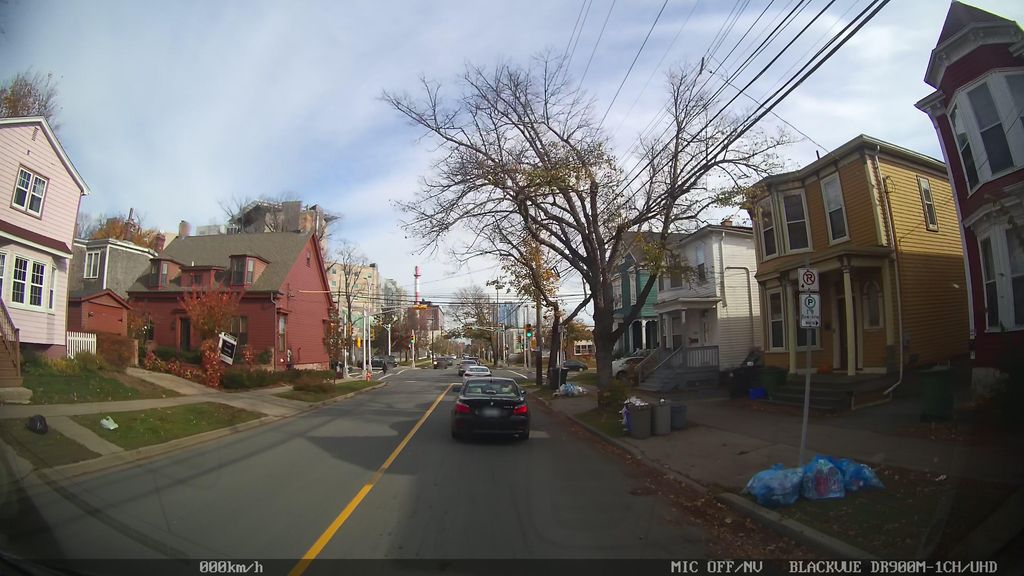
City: halifax